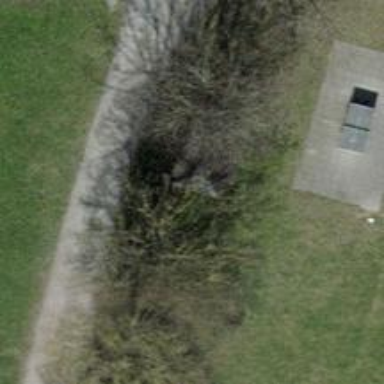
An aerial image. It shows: Disc golf course on leisure land.